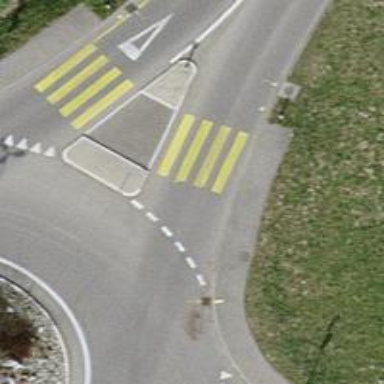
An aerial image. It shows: Marked crossing with pedestrian island.